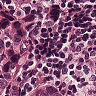
Metastatic tissue present: yes